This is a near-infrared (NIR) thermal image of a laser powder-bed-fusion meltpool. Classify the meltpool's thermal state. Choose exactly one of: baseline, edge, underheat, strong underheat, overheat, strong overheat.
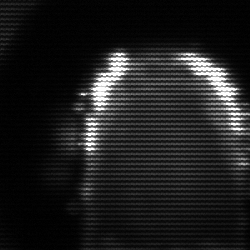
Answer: baseline